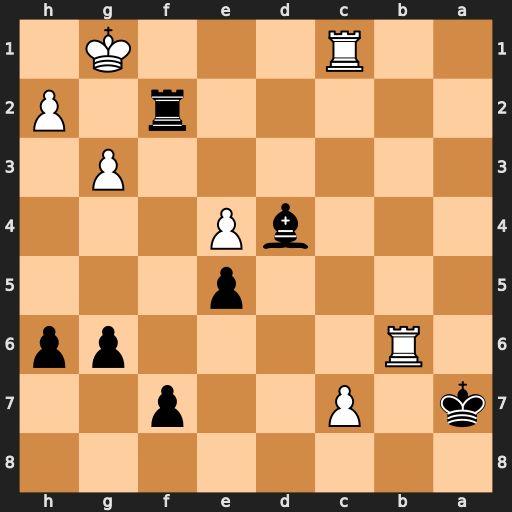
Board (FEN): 8/k1P2p2/1R4pp/4p3/3bP3/6P1/5r1P/2R3K1
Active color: b
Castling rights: -
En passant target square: -
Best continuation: Rc2+ Kf1 Rxc1+